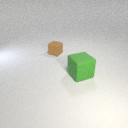
small brown rubber cube to the left of large green rubber cube